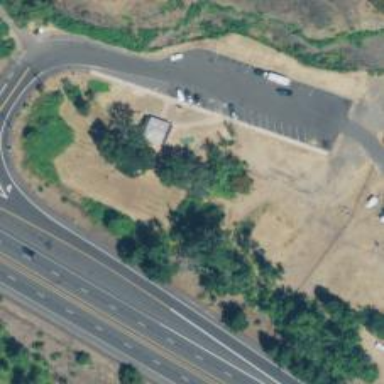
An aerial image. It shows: Rest area along the road.